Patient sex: M
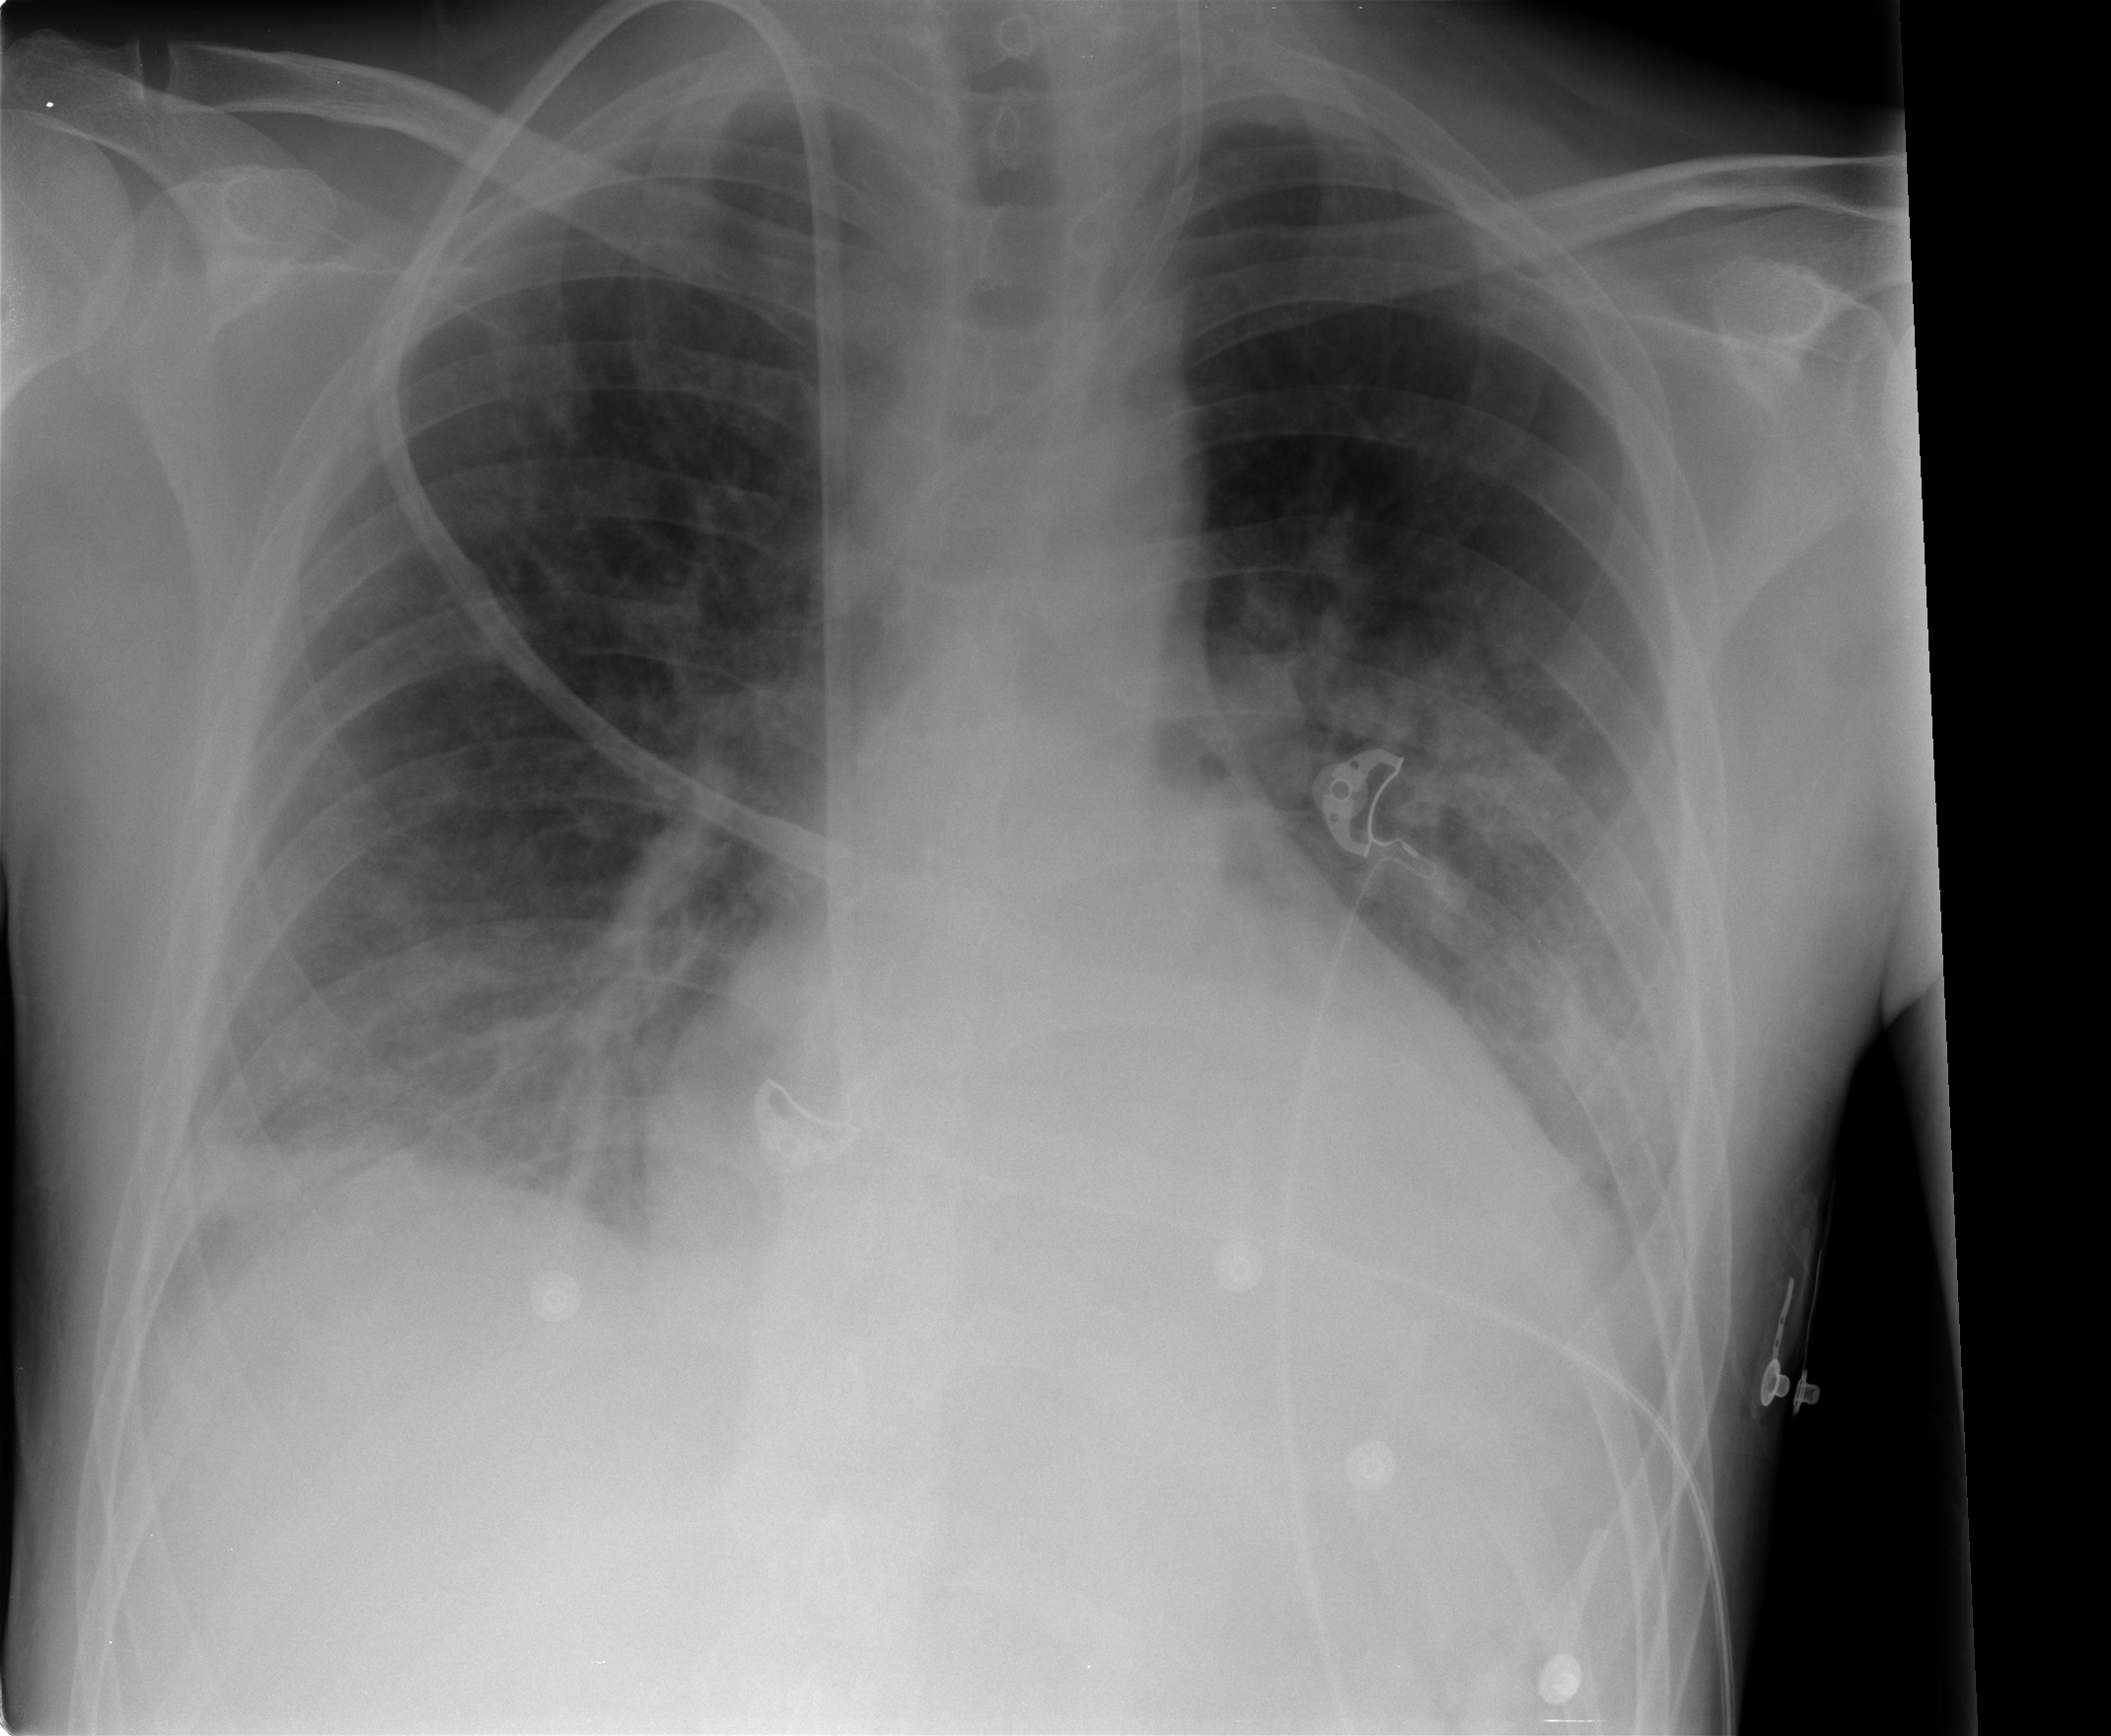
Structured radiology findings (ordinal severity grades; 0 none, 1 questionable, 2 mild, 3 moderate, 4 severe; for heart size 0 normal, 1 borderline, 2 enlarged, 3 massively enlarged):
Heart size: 2
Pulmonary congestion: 0
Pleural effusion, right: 1
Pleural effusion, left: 2
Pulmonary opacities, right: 3
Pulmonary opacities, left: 3
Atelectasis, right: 2
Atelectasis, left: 2